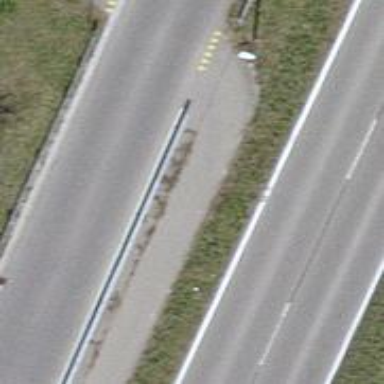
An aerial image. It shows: Asphalt cycleway.